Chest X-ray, PA view. Patient: 45 years old, sex M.
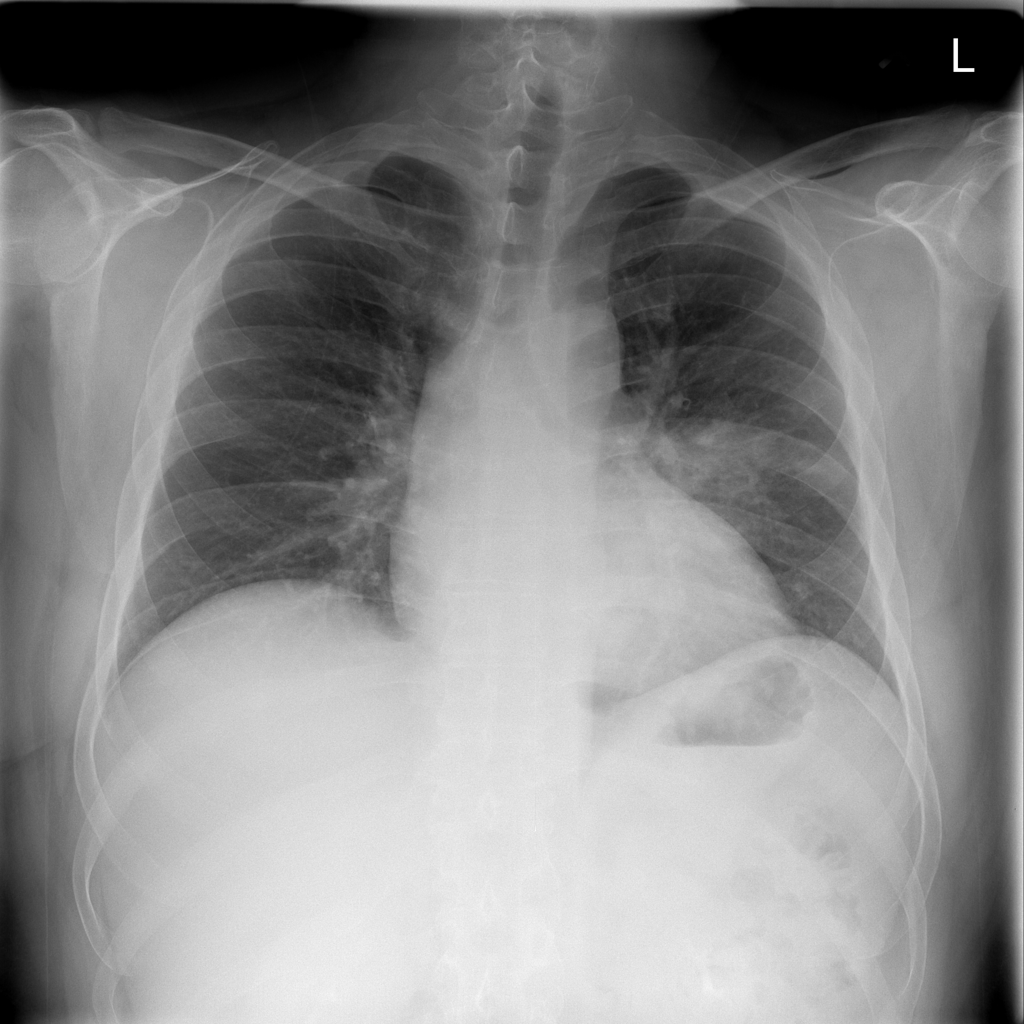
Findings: Infiltration